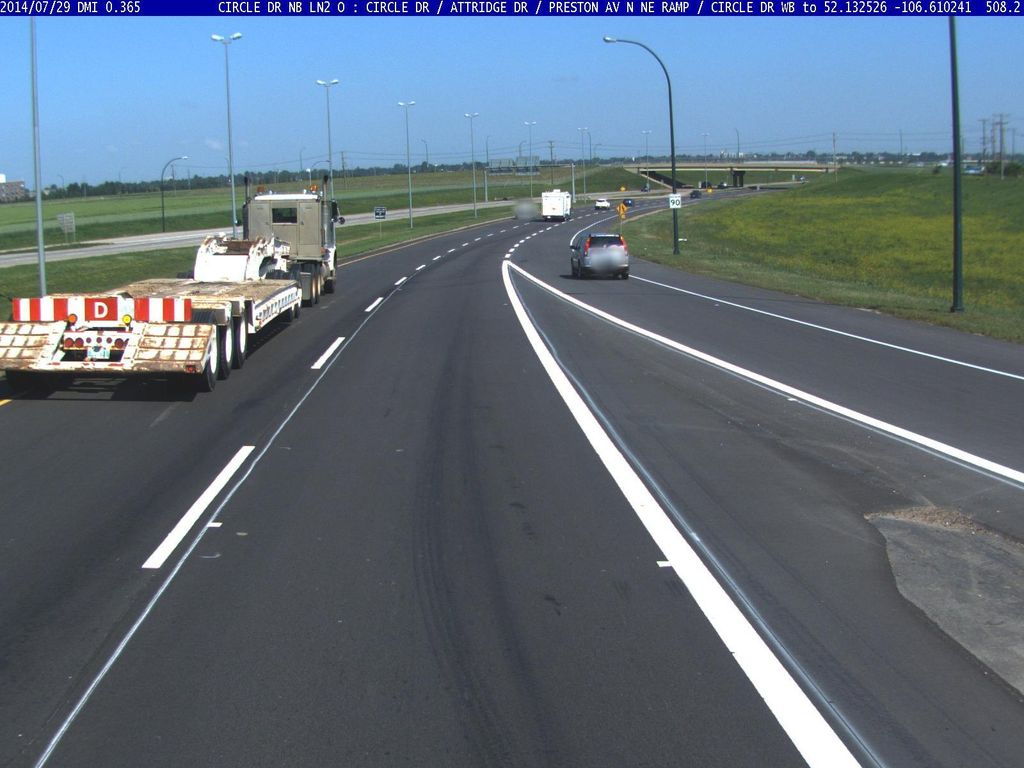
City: saskatoon